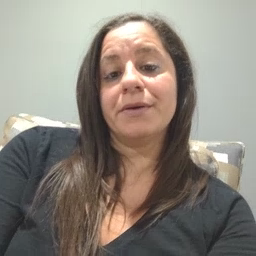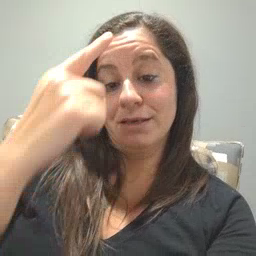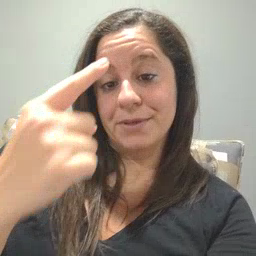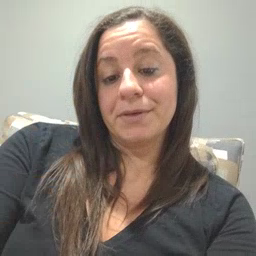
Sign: penny